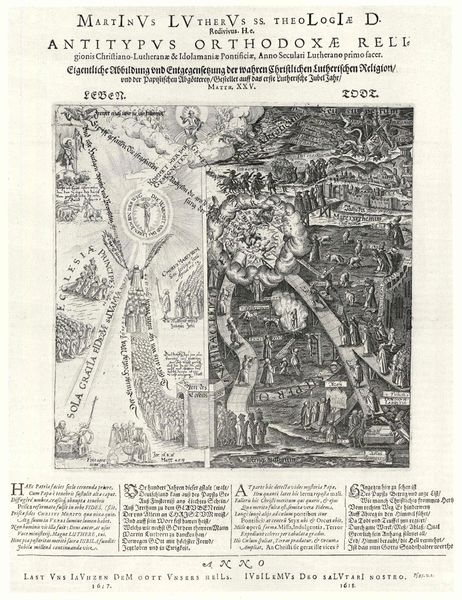
Titel: Martinus Lvthervs SS. Theologiae D. Redivivus
Institution: (Seriendruck)
Schlagwörter: dunkel, gott, himmel, weiß, wolken, gelb, landschaft, menschen, stadt, grau, hell, schwarz, straße, zeichnung, weg, wolke, alt, barock, tod, sonne, blatt, renaissance, turm, engel, schrift, bilder, russland, grafik, spalten, krieg, schlacht, inschrift, straßen, paradies, buch, druck, stich, titel, kupfer, seite, illustration, text, zeitung, beschriftung, überschrift, darstellung, buchdruck, buchseite, karte, leben, christus, jesus, gut, antik, hölle, luther, plan, landkarte, heilig, kupferstich, texte, flugblatt, zweiteilig, russisch, grundriss, latein, vergleich, stadtplan, gegenreformation, ikonographie, martin, reformation, erzählung, schlecht, druckschrift, artikel, martin luther, orthodox, theologie, thesenblatt, lutherthese, sola, dtext